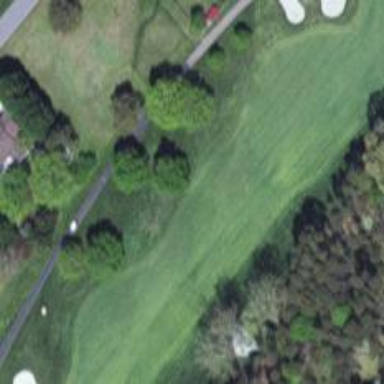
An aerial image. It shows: Golf hole.